Lunar surface albedo tile
Center latitude: -33.271
Center longitude: 17.351
Resolution (meters per pixel, mean): 152.64
Tile area (km^2): 23962.87
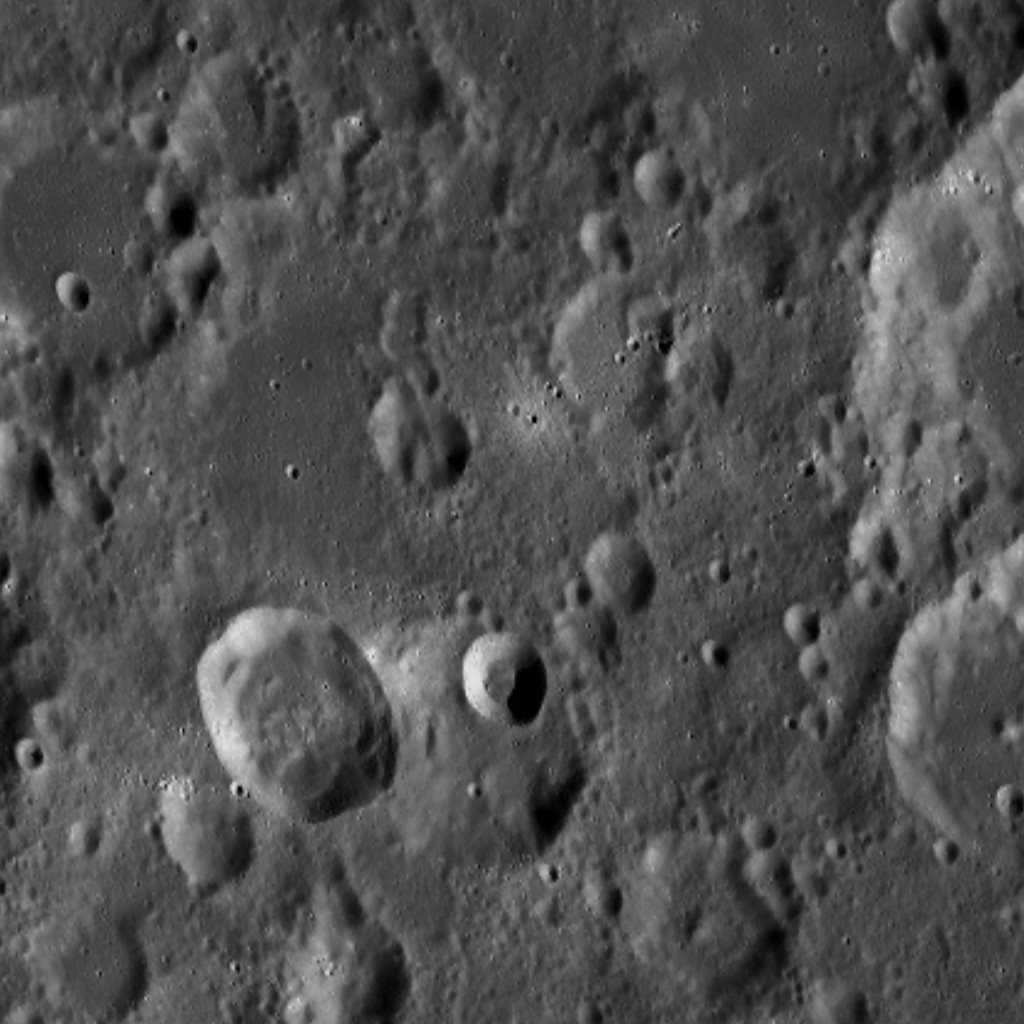